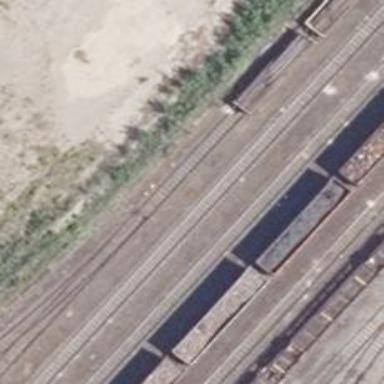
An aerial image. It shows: Railway switch.